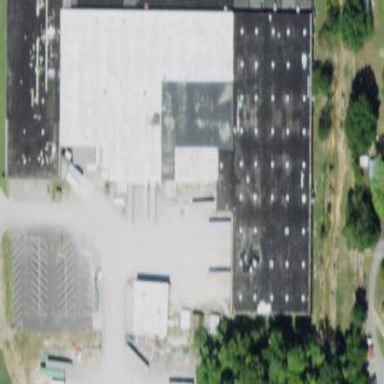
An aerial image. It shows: Industrial building.